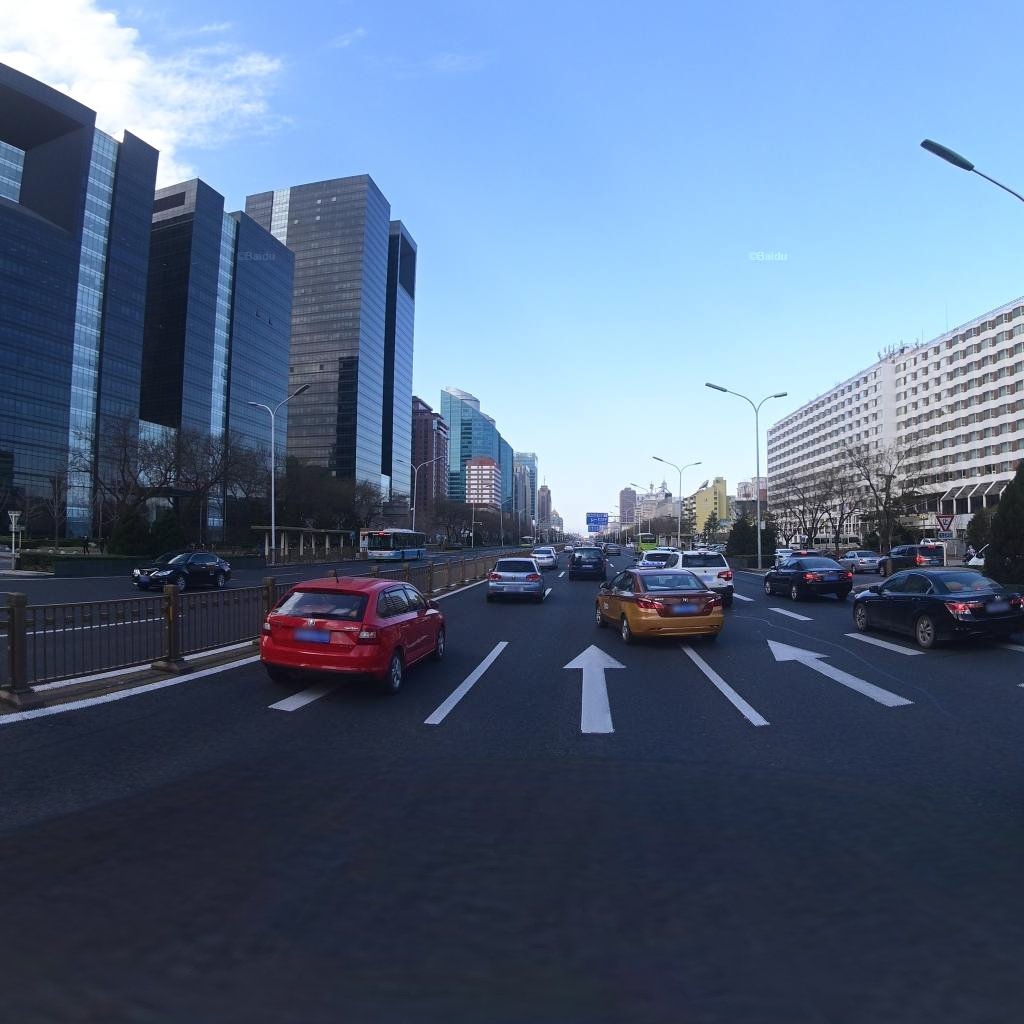
Region: Chaoyang
Road damage annotations: longitudinal patch, longitudinal patch